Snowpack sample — Rabbit Ears Pass, Jackson County, Colorado, USA (12/17/25, 1:08 PM MST)
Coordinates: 40.387, -106.625
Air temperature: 34 °F
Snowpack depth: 46 cm
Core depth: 20 cm
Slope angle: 6°, slope face: 165°
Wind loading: medium
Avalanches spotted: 0
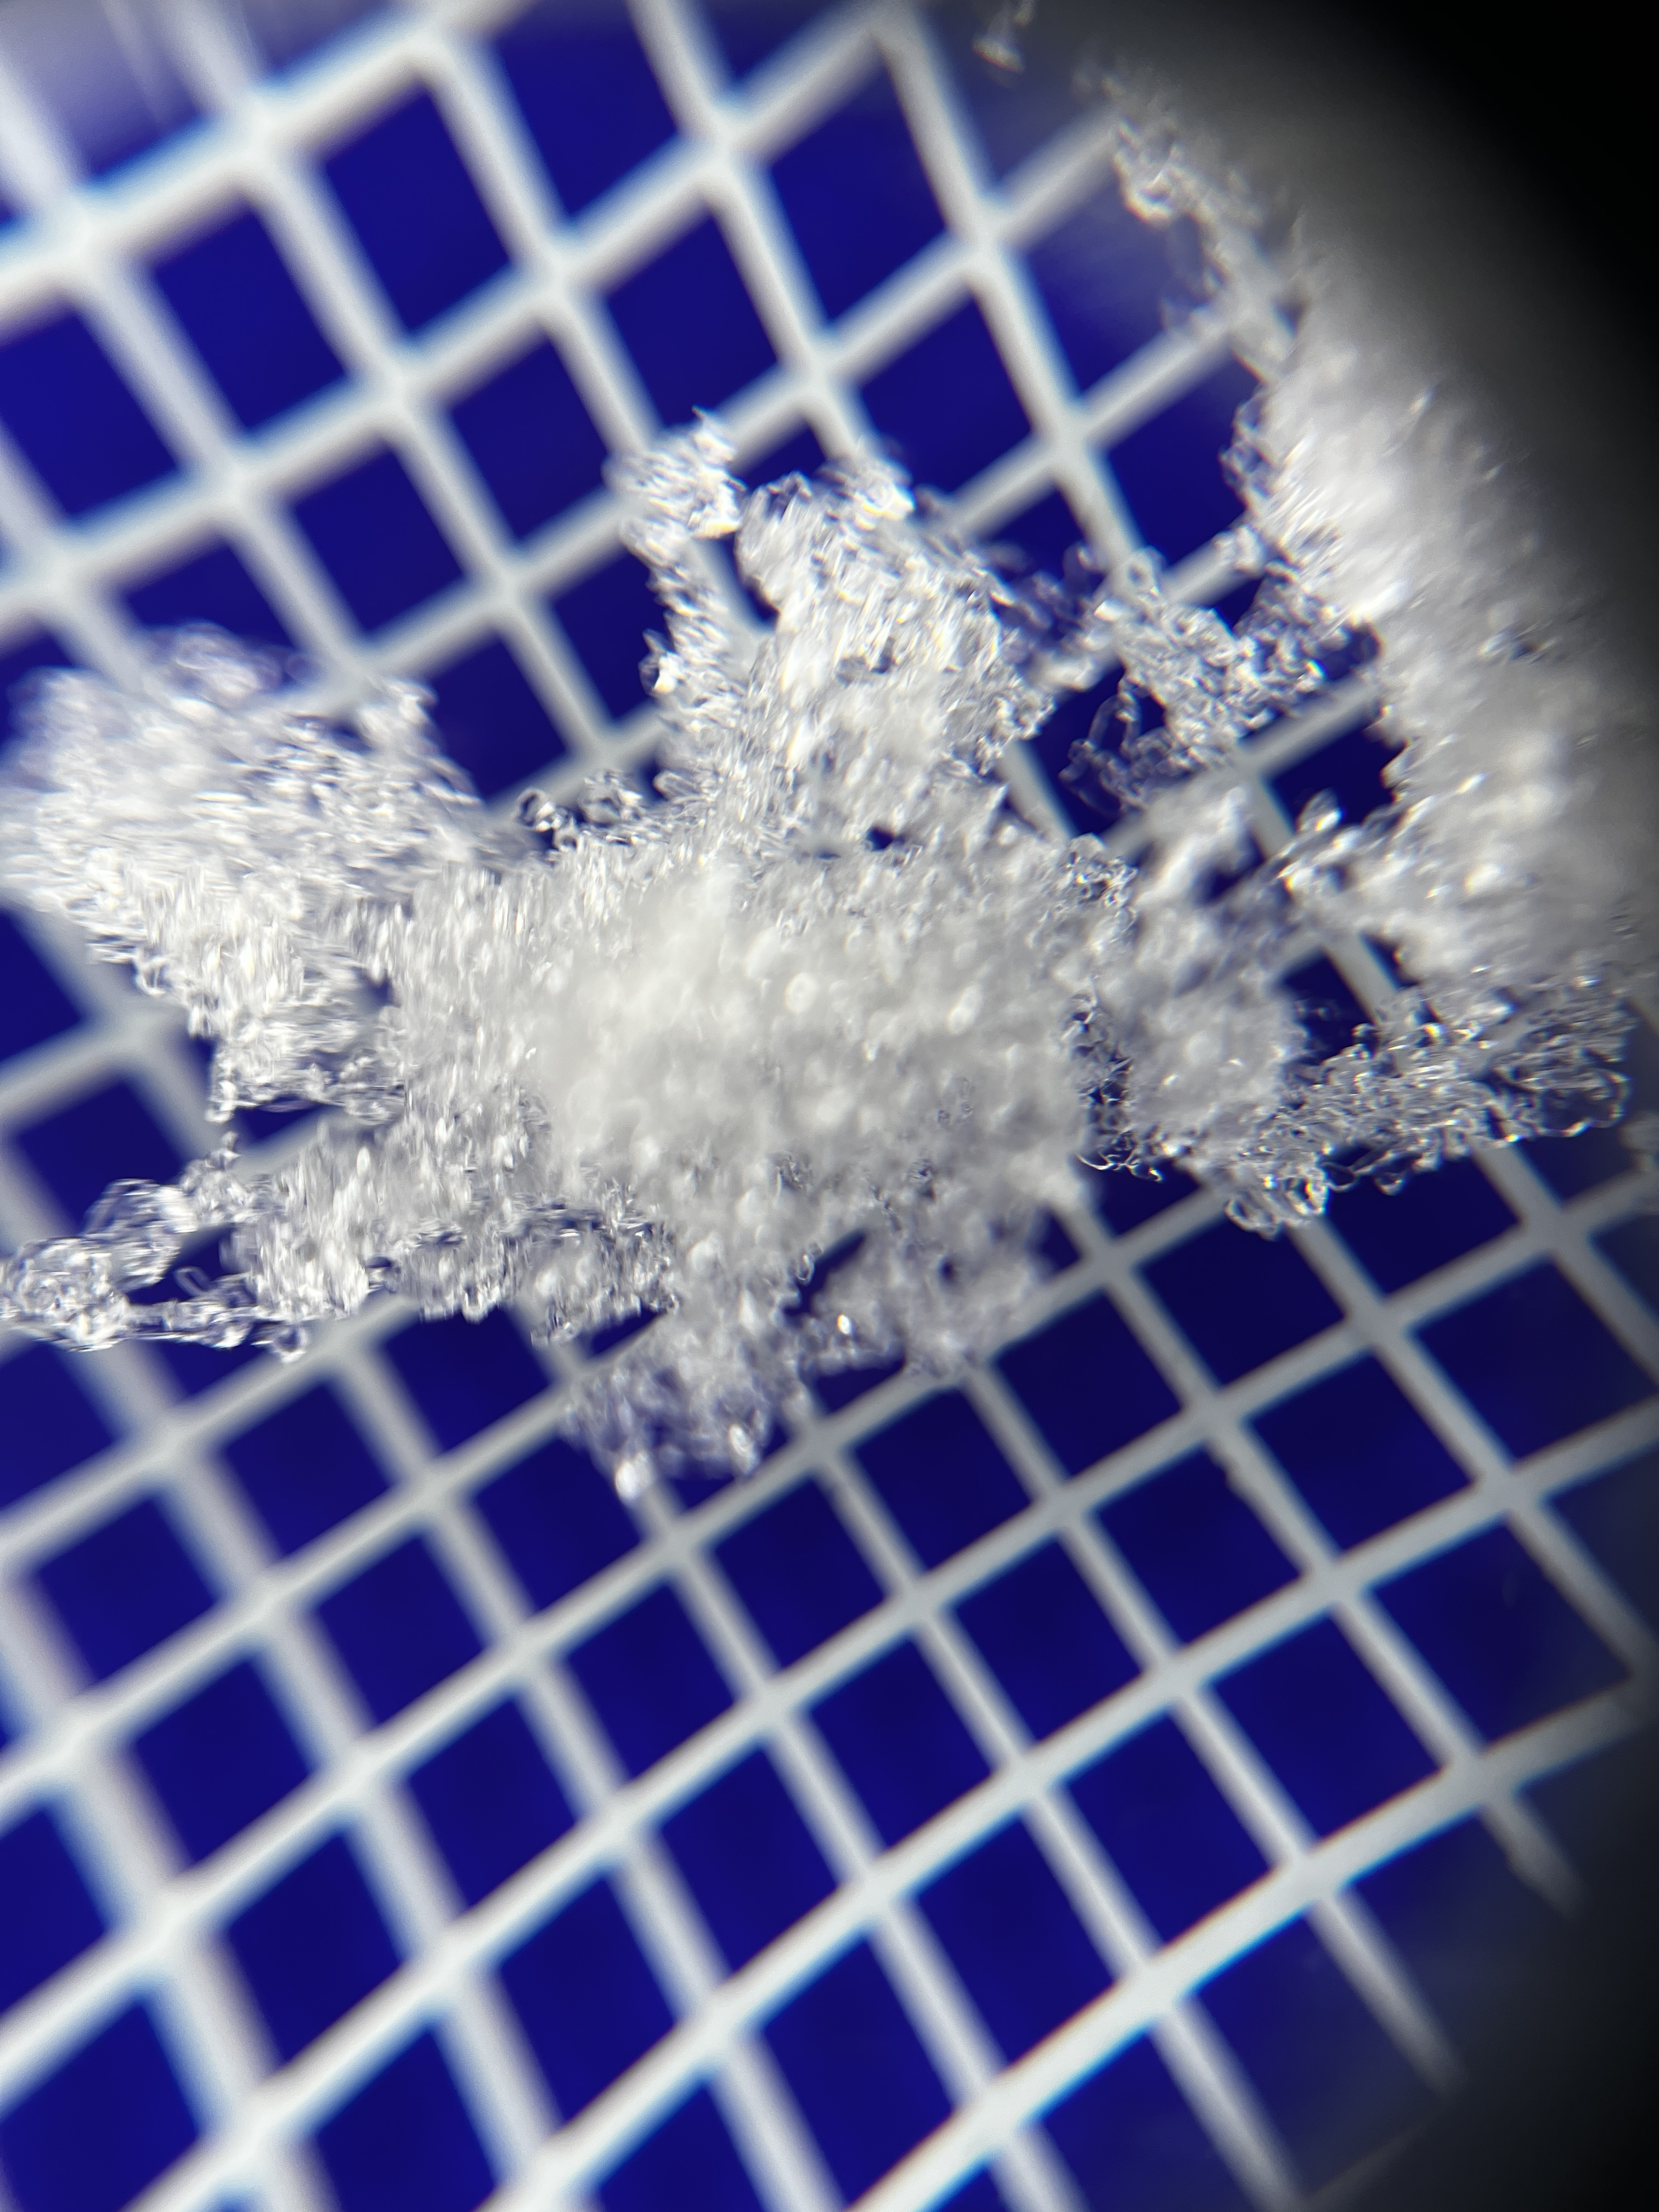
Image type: magnified_profile
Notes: No avalanches spotted nearby, although collected in a meadowy area with minimal risk on this face of the pass.